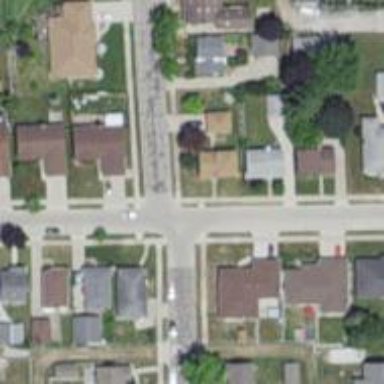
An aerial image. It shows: Residential road with separate sidewalk.